Field crop: maize
Growth stage: 2
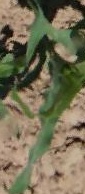
Species: maize